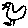
Label: bird